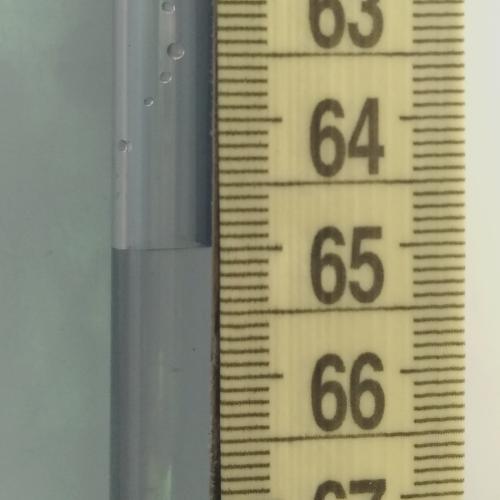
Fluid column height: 65.0 cm